Question: Trying to get my bundler to compile. However, I am getting this error [Heres my webpack.config.js file.
'''
Invalid configuration object. Webpack has been initialised using a configuration object that does not match the API schema.
- configuration has an unknown property 'rules'. These properties are valid:
object { amd?, bail?, cache?, context?, dependencies?, devServer?, devtool?, entry?, externals?, infrastructureLogging?, loader?, mode?, module?, name?, node?, optimization?, output?, parallelism?, performance?, plugins?, profile?, recordsInputPath?, recordsOutputPath?, recordsPath?, resolve?, resolveLoader?, serve?, stats?, target?, watch?, watchOptions? }
For typos: please correct them.
For loader options: webpack >= v2.0.0 no longer allows custom properties in configuration.
Loaders should be updated to allow passing options via loader options in module.rules.
Until loaders are updated one can use the LoaderOptionsPlugin to pass these options to the loader:
plugins: [
new webpack.LoaderOptionsPlugin({
// test: /\.xxx$/, // may apply this only for some modules
options: {
rules: ...
}
})
'''
<URL>
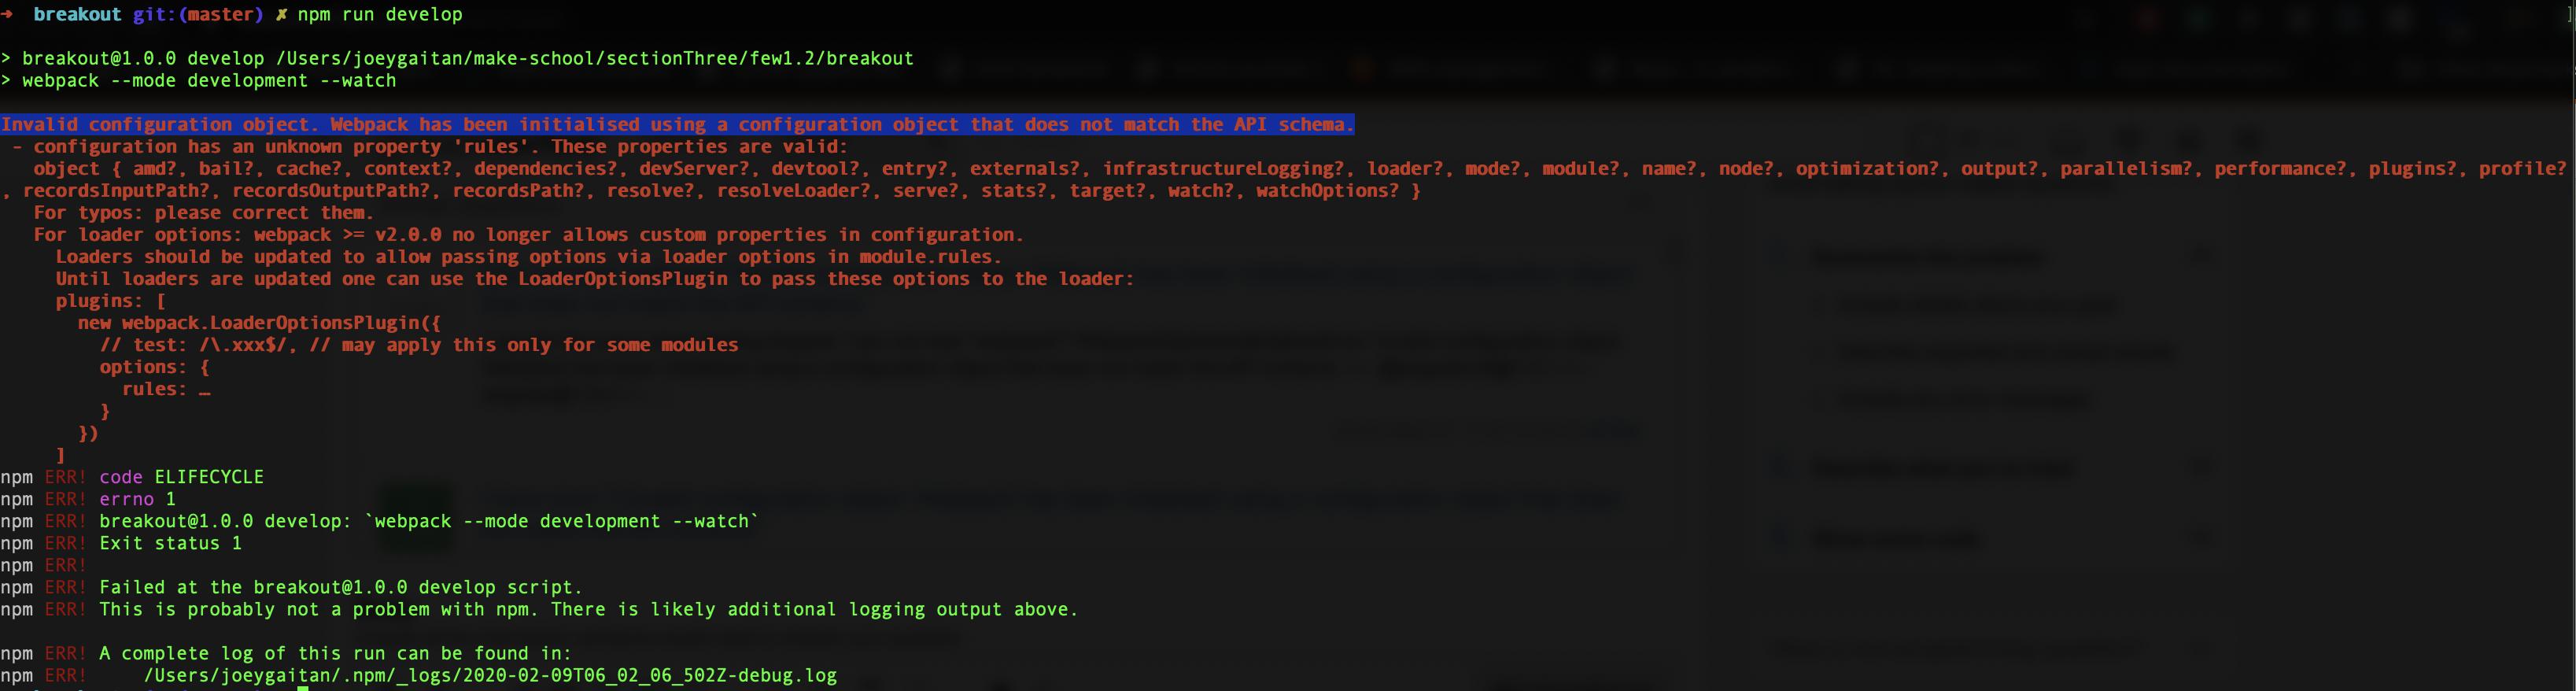
Answer: I figured out my problem. Webpack doesn't deal with es6, so you have to add babel. Babel turns es6 into es5. Here's a link to my repo where I do a detailed Readme on setting up webpack with babel in an vanilla javascript project.
<URL>